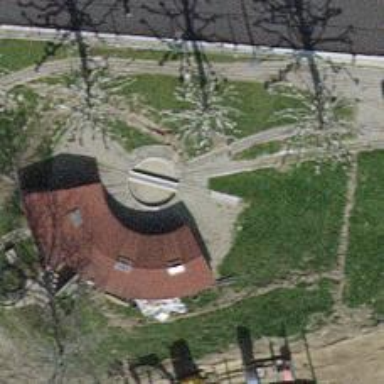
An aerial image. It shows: Miniature railway.